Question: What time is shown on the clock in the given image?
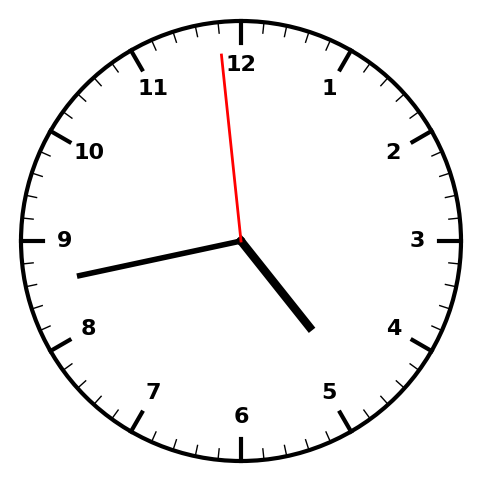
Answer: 04:42:59